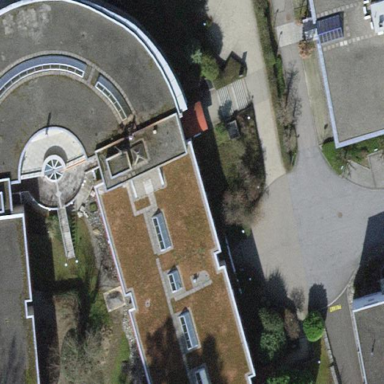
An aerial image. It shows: School building.